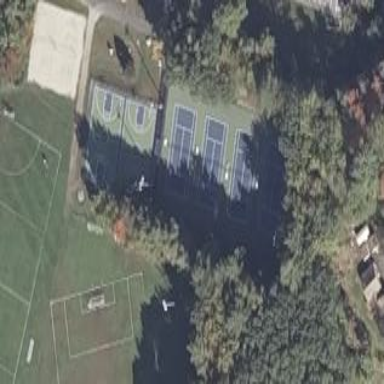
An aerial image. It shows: Tennis court in leisure pitch.